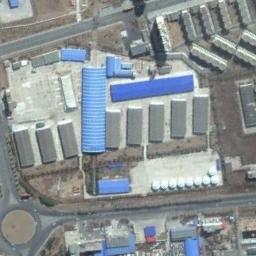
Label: industrial_area